Question: I am using cucumber with java. When i am trying to pass value from Example block steps are not binding with the step definitions. Throwing steps undefined step reference error on feature file.
Feature File code:
'''
Scenario Outline: Verify "Create your account" button on the Profile screen for Guest user
Given I launched the app
When I skip the On-boarding flow
And I tap on continue with free lessons button
And I tap on Profile tab
Then the output should be <output>
Then I should be able to see <text> on profile screen
And I enter Username as <username> and Password as <username>
And I tap create your account button on profile screen
Then I should redirected to Create your account screen
Examples:
| text | output | username | pwd |
|Register now| 5000 | sam | willis |
'''
Step Definition code that i tried:
'''
@Then("I should be able to see {string} on profile screen")
public void i_should_be_able_to_see_register_now_to_save_your_xp_and_access_your_full_profile_on_profile_screen(String text) {
profile = new Profile();
Assert.assertTrue(profile.verifyLevelTagForGuestUser(text));
}
@Then("I should be able to see <text> on profile screen")
public void iShouldBeAbleToSeeTextOnProfileScreen(String output) {
profile = new Profile();
Assert.assertTrue(profile.verifyLevelTagForGuestUser(output));
}
@When("^I enter Username as "([^"]*)" and Password as "([^"]*)"$")
public void I_enter_Username_as_and_Password_as(String arg1, String arg2) {
}
@And("I enter Username as <username> and Password as <username>")
public void iEnterUsernameAsUsernameAndPasswordAsUsername() {
}
'''
Any help would be appreciated.
Step definition image:

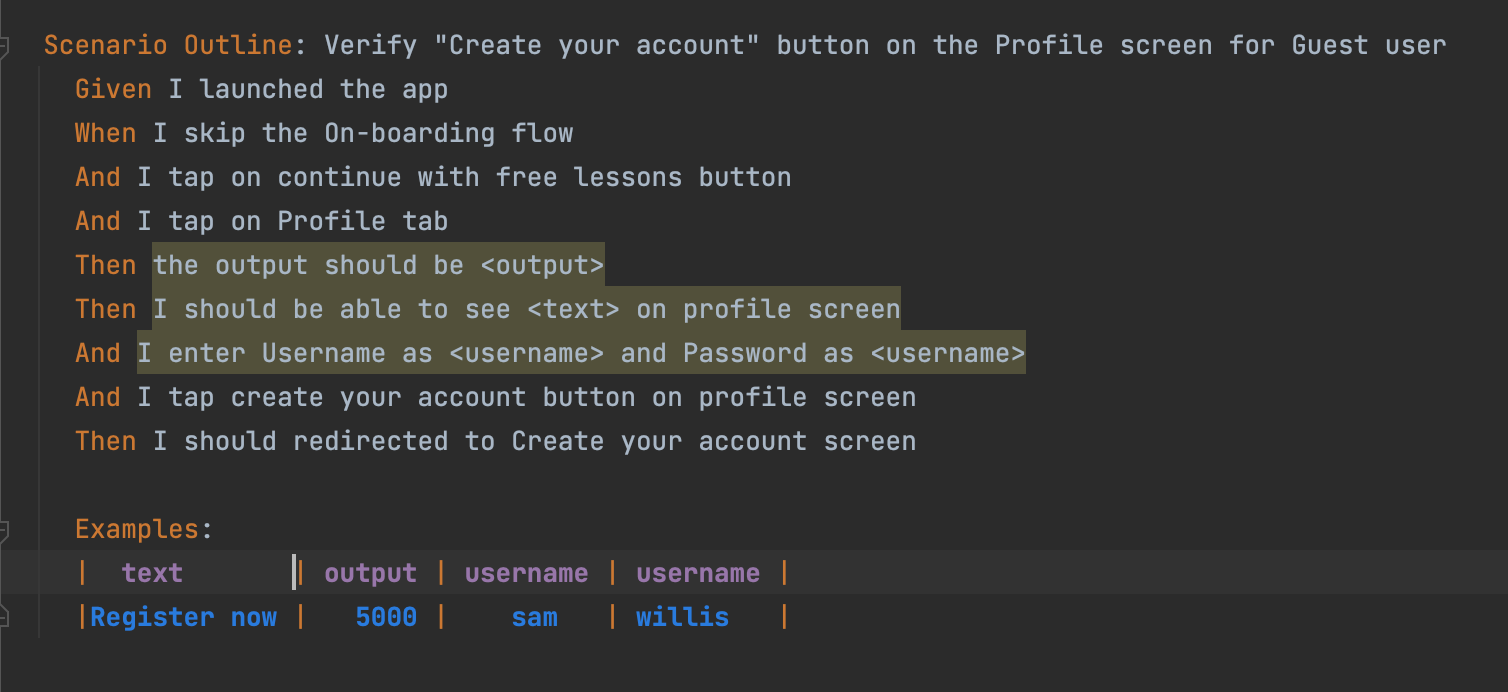
Answer: Your program is Throwing steps undefined step reference error on feature file as you have column headers with text as .
'''
| text | output | username | username |
'''
You may like to change it as:
'''
| text | output | username | password |
'''